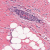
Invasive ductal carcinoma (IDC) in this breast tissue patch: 0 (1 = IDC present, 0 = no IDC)